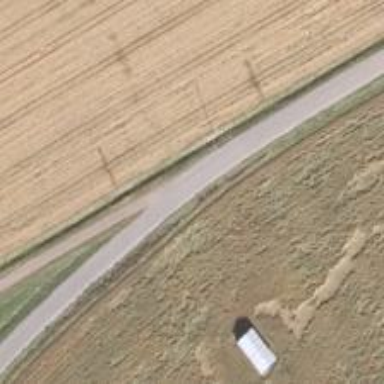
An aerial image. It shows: Bridleway with grade2 track type.